Question: I have a simple website with bootstrap's last version and very little extra css (none in this page in particular) and I found out that when trying to print the same page in Safari and Chrome (mac) I get very different font sizes. In the screenshot I added a fixed font size and line height to the p tags, which is basically what's in the text, yet you can see that in Safari it renders so much smaller (to the right).
How can I fix this?

P.D.: Of course the page renders exactly the same on the browser, this issue only occurs when printing
P.D.2: I made a test with this very page to see if it is a general issue and it is. I see the same problem, so I'm even more at a loss as to what to do to fix it for my case. Versions are Chrome 37 and Safari 7.0.6
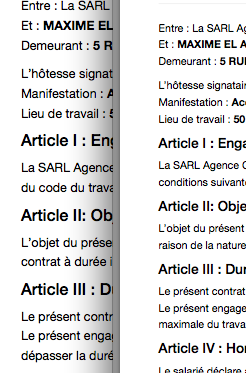
Answer: In my work we have to have very high fidelity prints, so we usually render server-side with either <URL>, both of which are dedicated print render engines for HTML. Both generate a PDF, and then the PDF can be downloaded to the browser and printed with consistent results on every platform and browser.